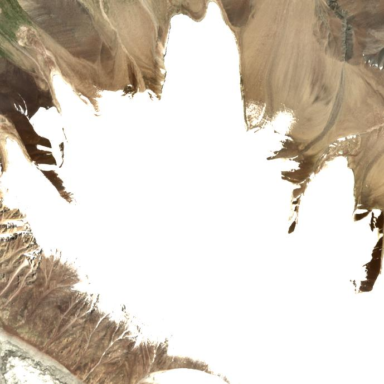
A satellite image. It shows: Stunning view of glacier.